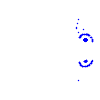
Particle: pion